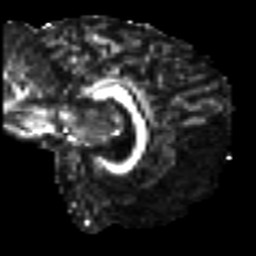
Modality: FA
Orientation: sagittal
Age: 23
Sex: female
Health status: healthy
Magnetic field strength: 3 T
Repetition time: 8.4 s
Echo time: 0.0926 s